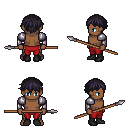
a pixel art fantasy rpg character, male body template, human, dark skin, steel arm armor, red pants, raven short bangs hairstyle, black shoes, spear, four views (front, back, left, right), 2x2 character sprite sheet, small pixel art, hard edges, no anti-aliasing